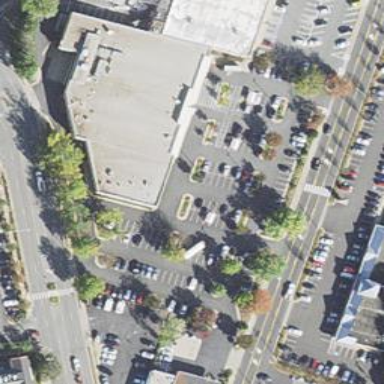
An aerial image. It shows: Retail area.